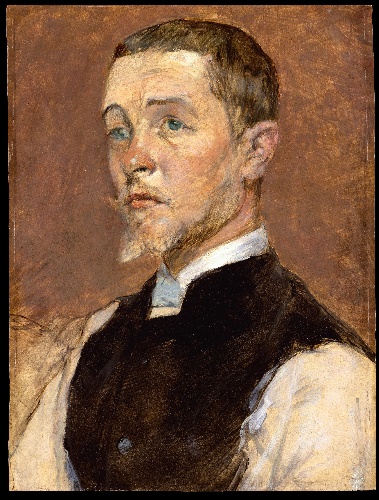
Title: Albert (René) Grenier (1858–1925)
Artist: Henri de Toulouse-Lautrec
Artist bio: French, Albi 1864–1901 Saint-André-du-Bois
Date: 1887
Object type: Painting
Classification: Paintings
Medium: Oil on wood
Dimensions: 13 3/8 x 10 in. (34 x 25.4 cm)
Department: European Paintings
Credit line: Bequest of Mary Cushing Fosburgh, 1978
Accession year: 1979
Repository: Metropolitan Museum of Art, New York, NY
Tags: Men|Portraits